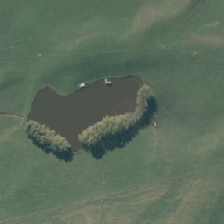
Land cover: lake_pond